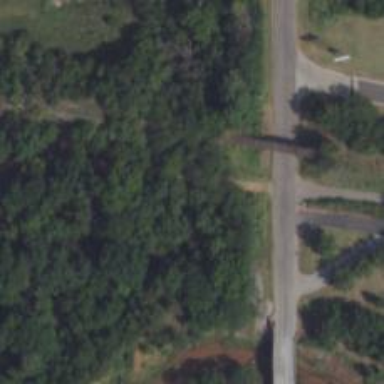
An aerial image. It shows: Bridge over railway line.